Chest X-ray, PA view. Patient: 49 years old, sex M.
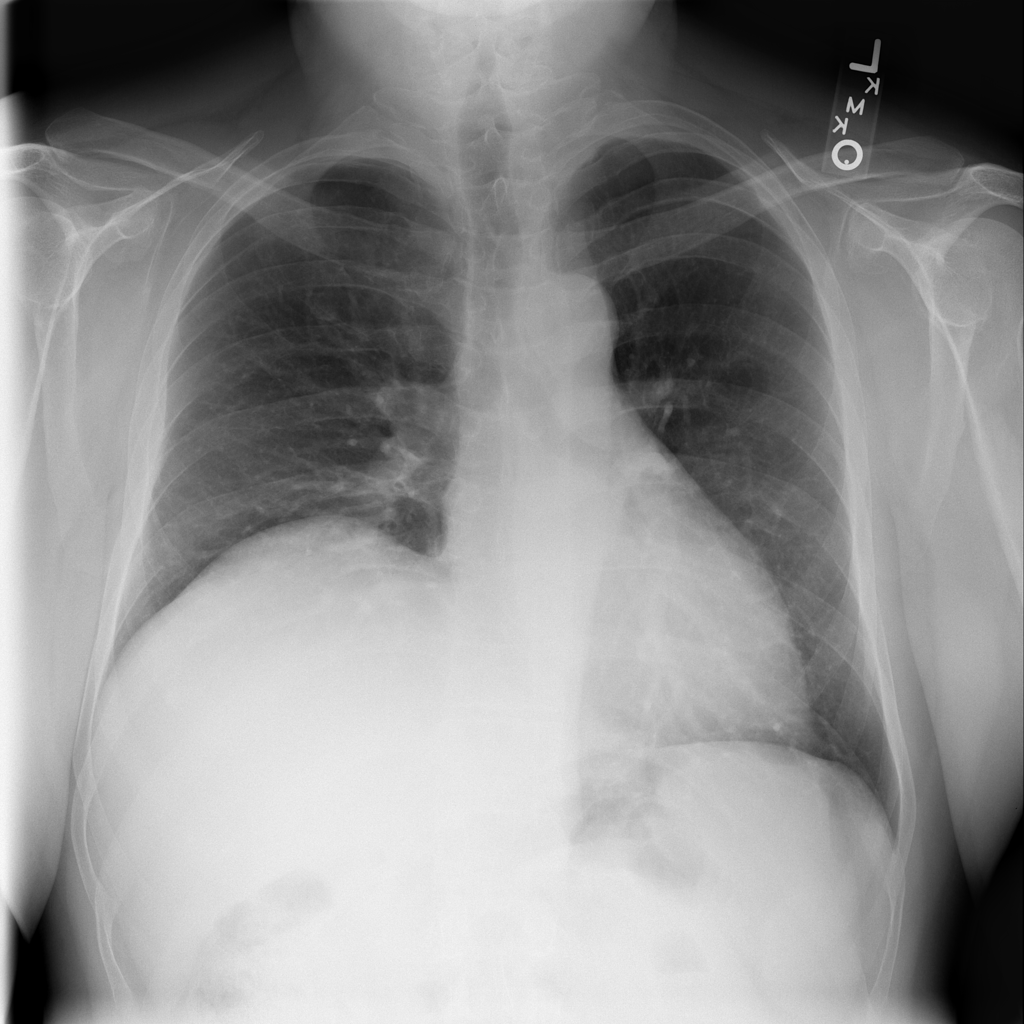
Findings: No Finding